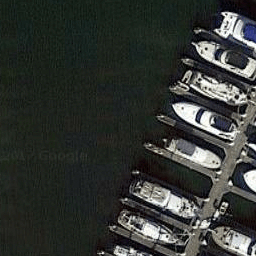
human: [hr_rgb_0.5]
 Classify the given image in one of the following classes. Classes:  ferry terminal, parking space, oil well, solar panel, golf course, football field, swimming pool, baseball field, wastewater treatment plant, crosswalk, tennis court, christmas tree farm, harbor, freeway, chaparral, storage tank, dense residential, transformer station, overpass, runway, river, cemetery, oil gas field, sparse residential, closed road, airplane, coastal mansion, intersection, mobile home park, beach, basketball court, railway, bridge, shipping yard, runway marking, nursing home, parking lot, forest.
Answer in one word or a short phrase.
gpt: harbor